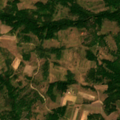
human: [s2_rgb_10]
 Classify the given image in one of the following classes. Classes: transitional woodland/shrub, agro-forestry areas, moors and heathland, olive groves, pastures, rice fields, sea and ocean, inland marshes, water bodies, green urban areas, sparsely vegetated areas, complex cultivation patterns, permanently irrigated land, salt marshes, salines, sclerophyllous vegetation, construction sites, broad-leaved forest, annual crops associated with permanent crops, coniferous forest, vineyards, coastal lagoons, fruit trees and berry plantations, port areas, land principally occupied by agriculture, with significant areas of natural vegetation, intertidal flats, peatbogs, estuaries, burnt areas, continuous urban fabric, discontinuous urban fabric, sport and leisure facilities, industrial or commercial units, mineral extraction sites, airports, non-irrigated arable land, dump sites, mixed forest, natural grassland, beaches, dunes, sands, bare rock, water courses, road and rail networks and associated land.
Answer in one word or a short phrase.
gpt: complex cultivation patterns, land principally occupied by agriculture, with significant areas of natural vegetation, broad-leaved forest, transitional woodland/shrub